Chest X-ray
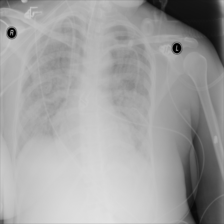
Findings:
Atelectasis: negative
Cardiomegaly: negative
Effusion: negative
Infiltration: negative
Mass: negative
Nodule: negative
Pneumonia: negative
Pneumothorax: negative
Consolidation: negative
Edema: negative
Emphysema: negative
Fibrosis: negative
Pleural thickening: negative
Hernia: negative